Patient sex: M
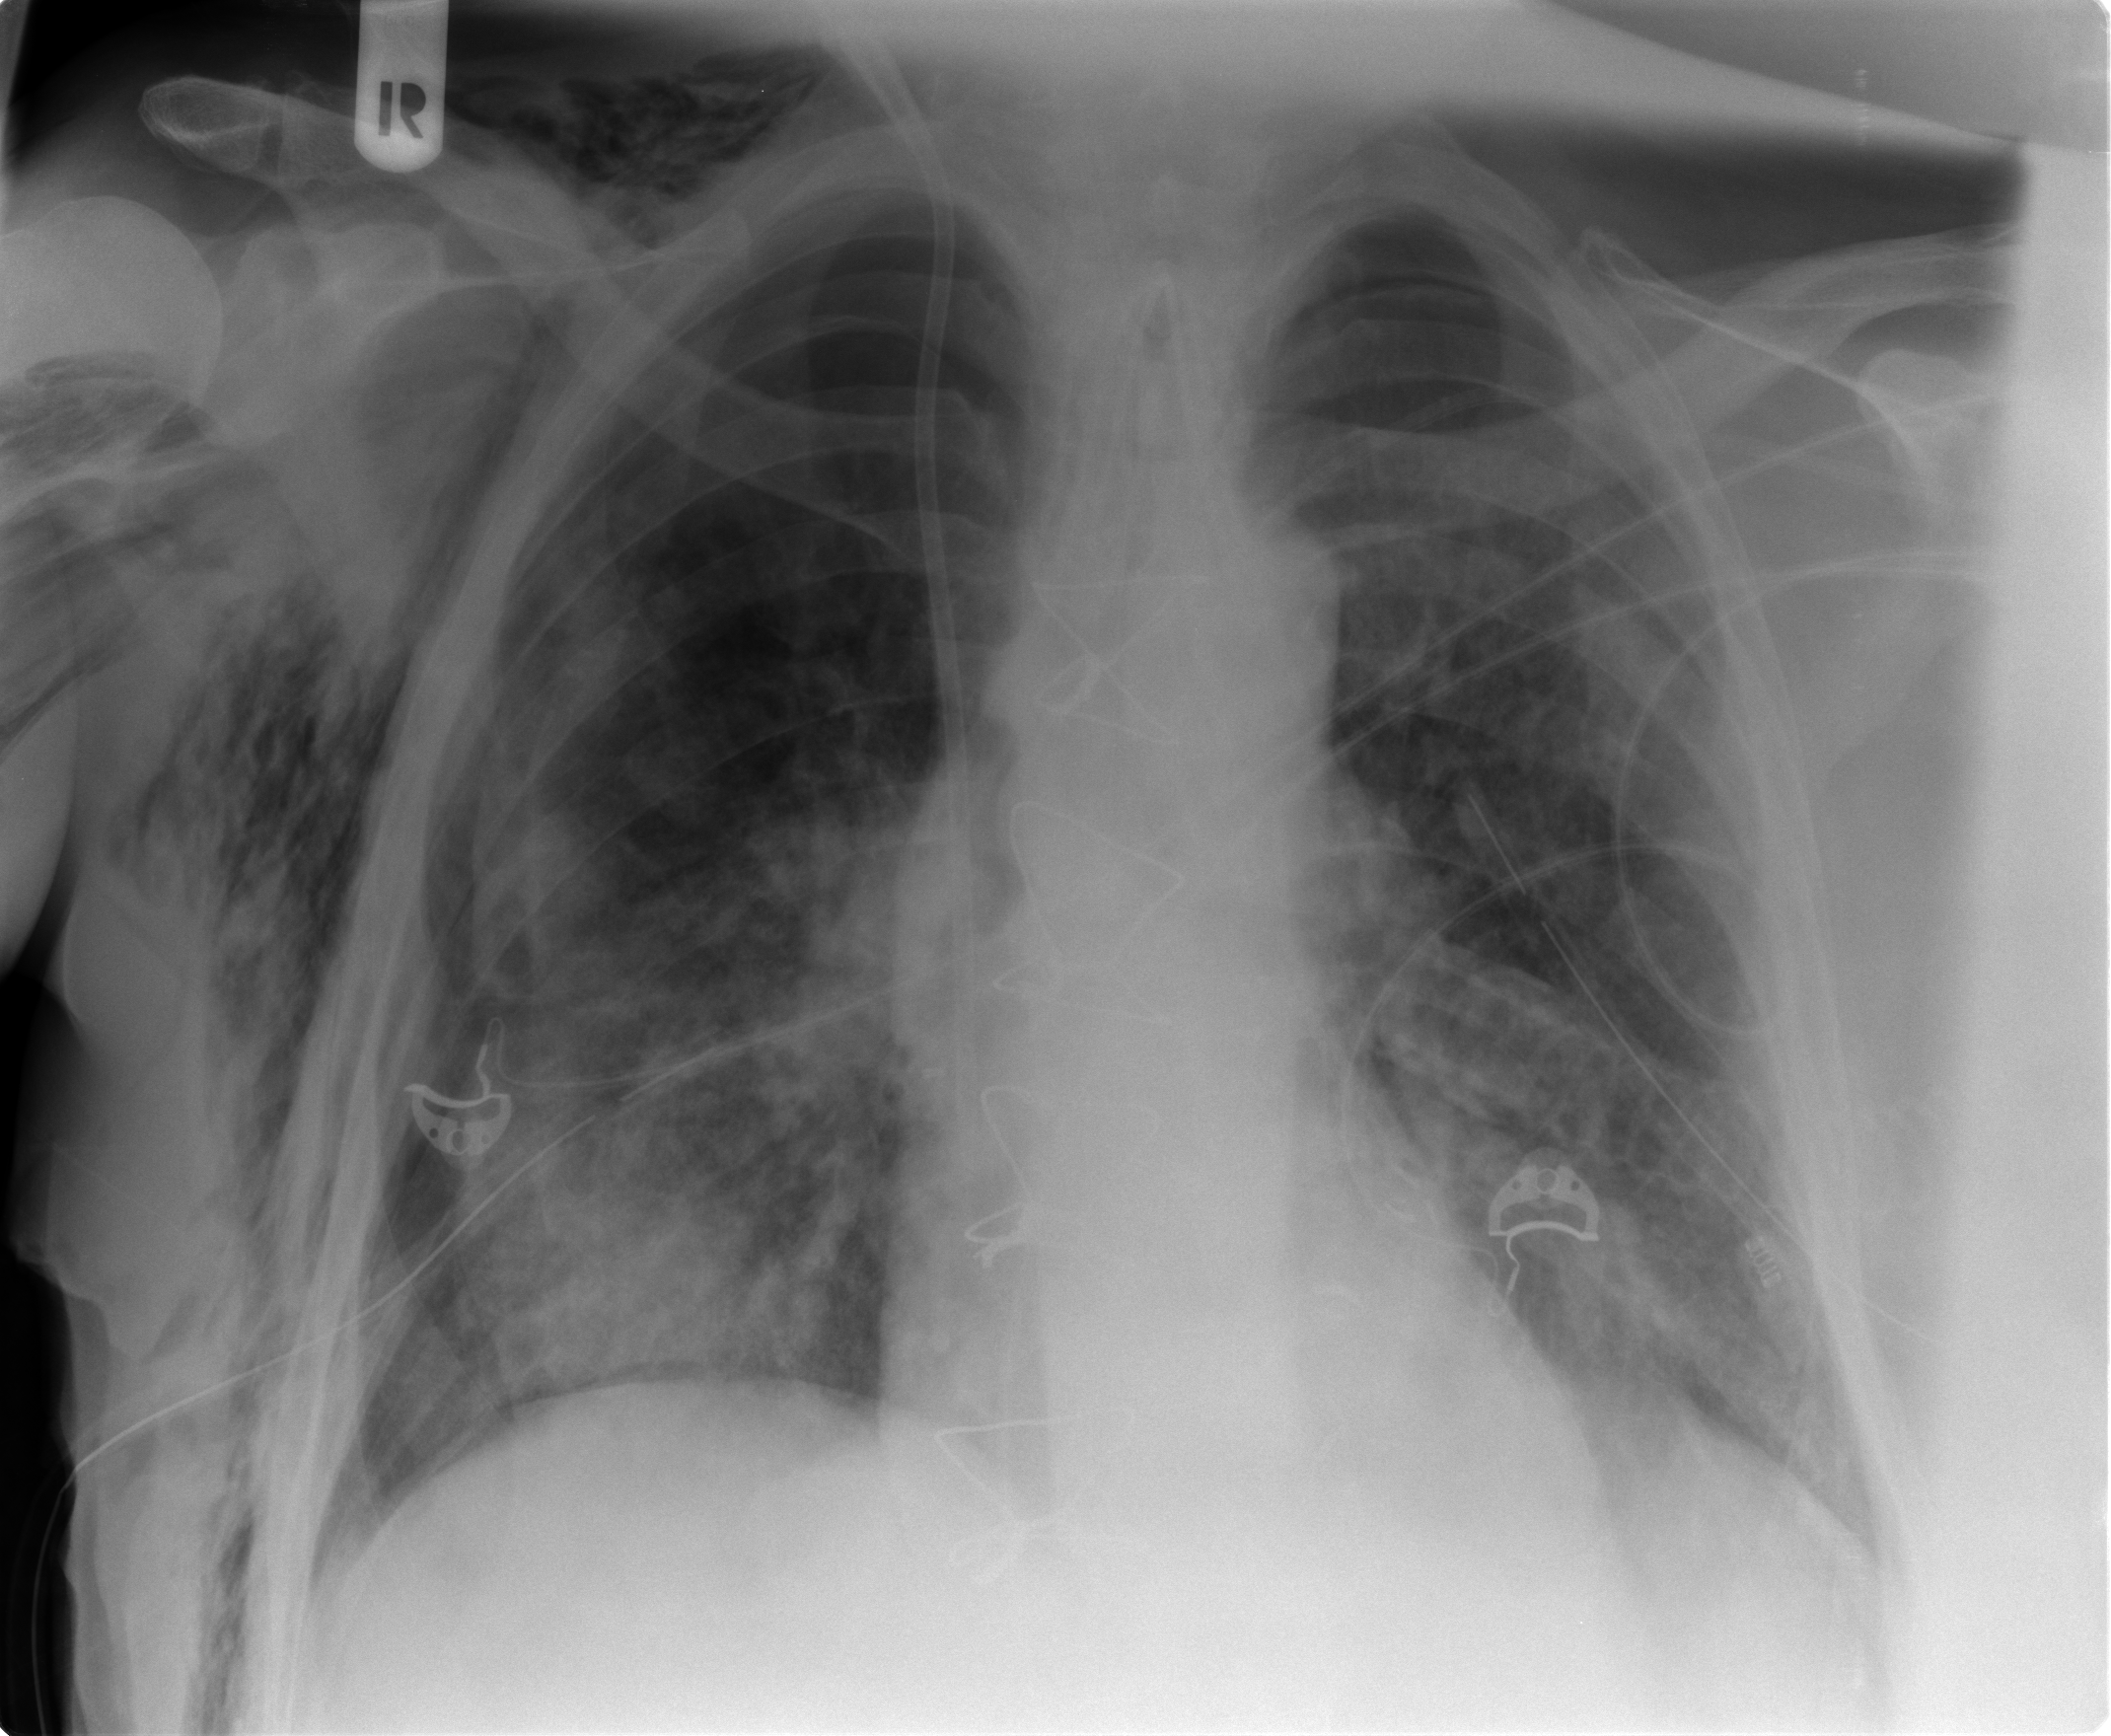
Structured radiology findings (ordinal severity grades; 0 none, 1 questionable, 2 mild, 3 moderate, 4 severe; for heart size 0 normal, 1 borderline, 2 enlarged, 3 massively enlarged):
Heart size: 0
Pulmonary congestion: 1
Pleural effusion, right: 0
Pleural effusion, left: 1
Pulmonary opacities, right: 2
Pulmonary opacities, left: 2
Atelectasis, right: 3
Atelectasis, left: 2